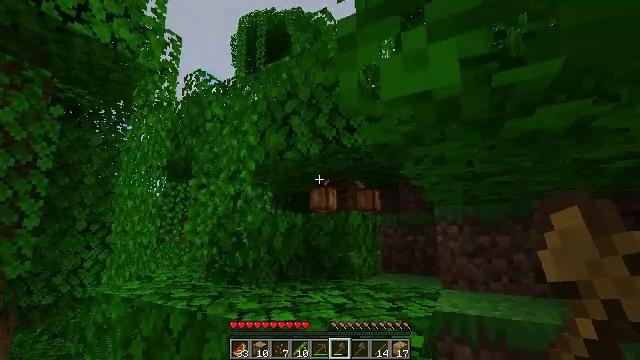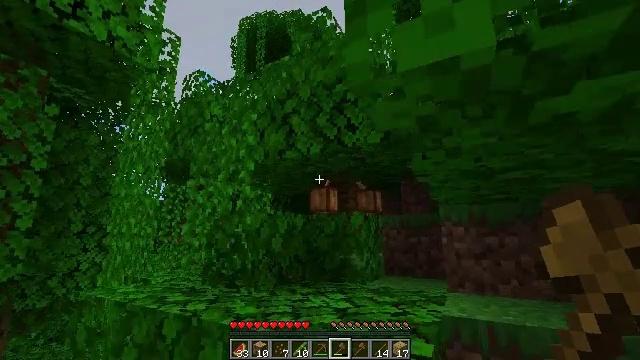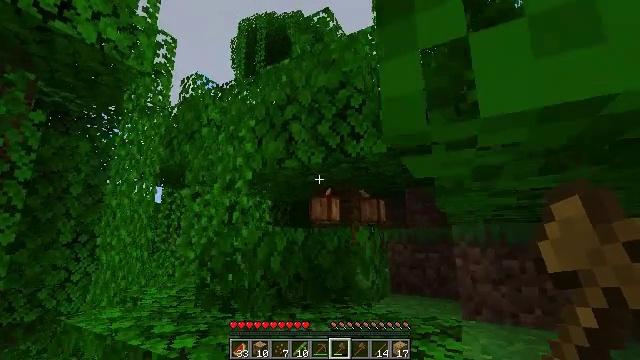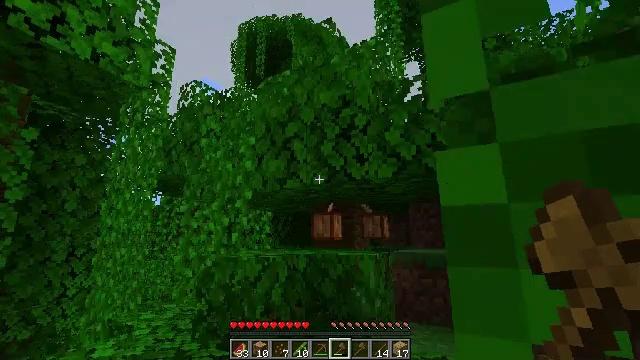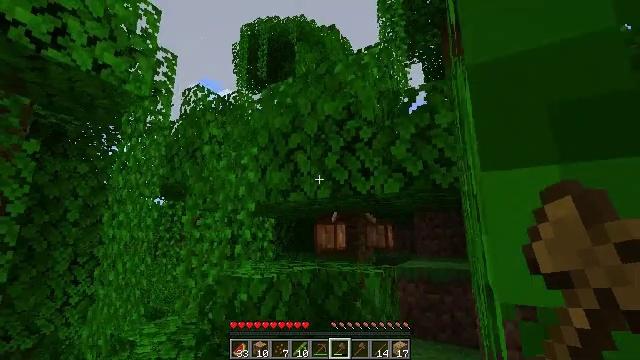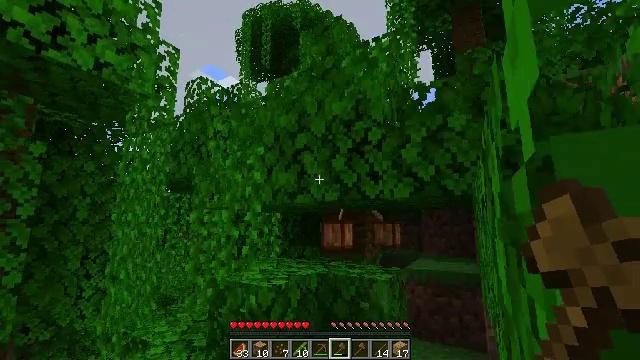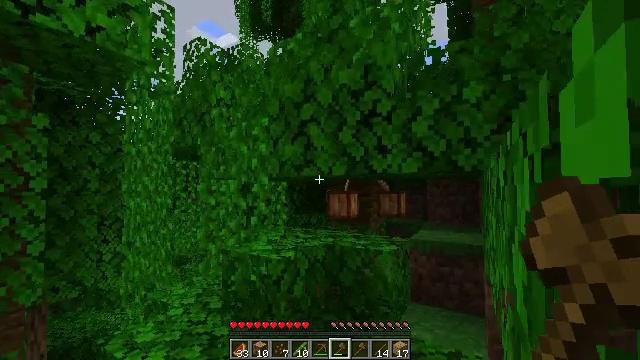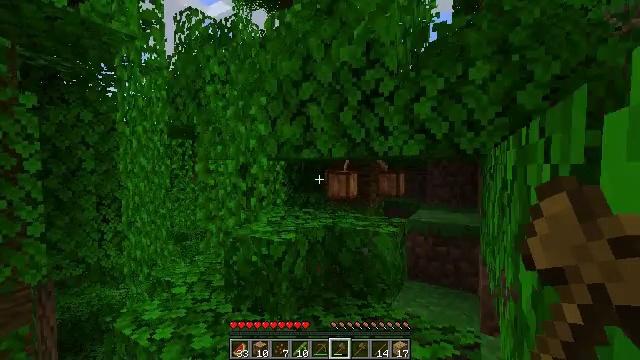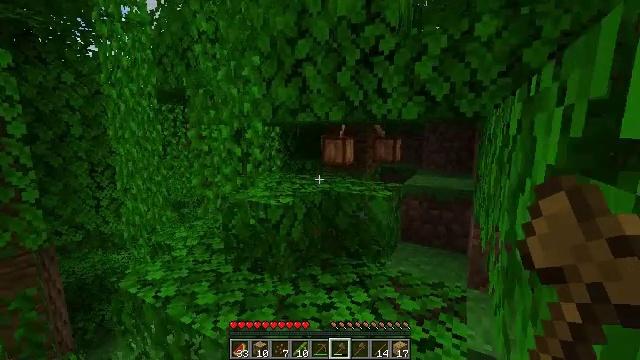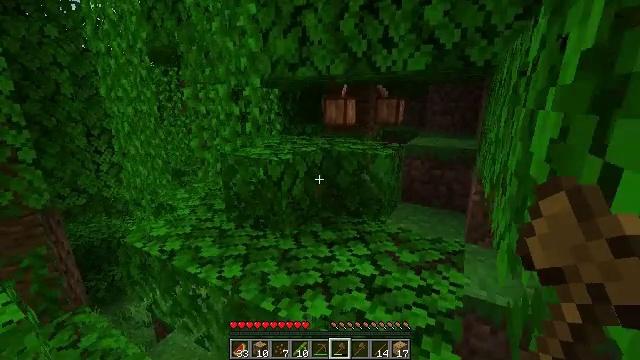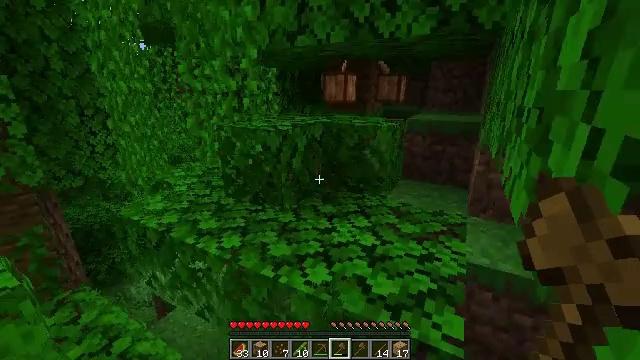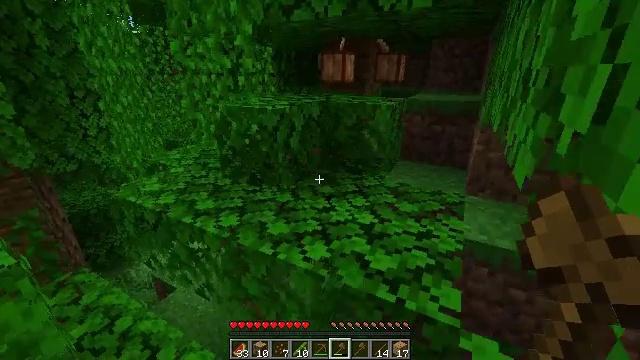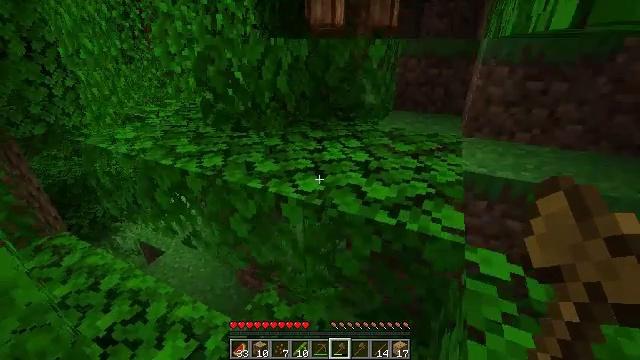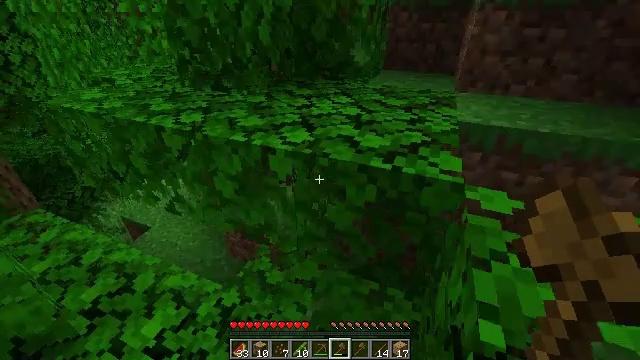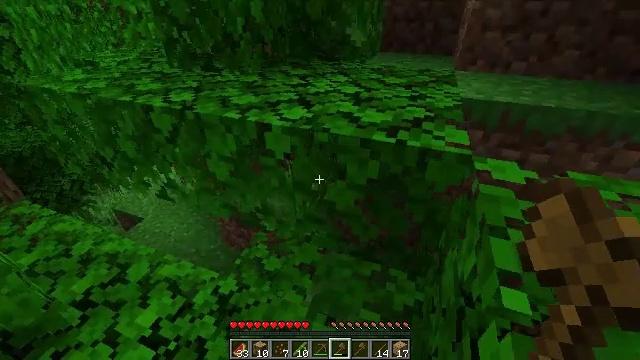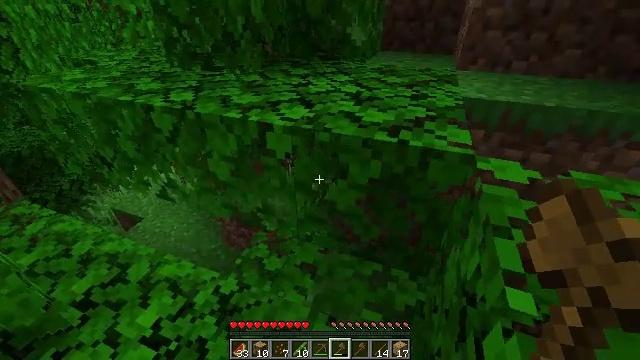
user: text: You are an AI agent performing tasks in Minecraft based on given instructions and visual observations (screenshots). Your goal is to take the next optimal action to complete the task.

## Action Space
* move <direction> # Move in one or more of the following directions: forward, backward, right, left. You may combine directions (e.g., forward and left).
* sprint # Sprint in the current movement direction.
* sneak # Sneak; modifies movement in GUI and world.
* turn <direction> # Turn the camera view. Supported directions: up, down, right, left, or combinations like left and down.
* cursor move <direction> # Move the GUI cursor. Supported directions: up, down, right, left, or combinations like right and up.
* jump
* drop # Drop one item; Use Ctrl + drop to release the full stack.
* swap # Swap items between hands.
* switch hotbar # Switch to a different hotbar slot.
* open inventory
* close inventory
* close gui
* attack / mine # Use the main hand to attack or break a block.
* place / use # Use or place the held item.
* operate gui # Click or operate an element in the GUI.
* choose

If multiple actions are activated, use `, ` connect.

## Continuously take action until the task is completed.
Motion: motion action
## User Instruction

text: Gather jungle leaves from the tree.
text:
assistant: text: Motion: move forward
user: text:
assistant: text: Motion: move forward, jump
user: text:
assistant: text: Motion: move forward, jump
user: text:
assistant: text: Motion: move forward and move right, jump
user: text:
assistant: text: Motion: move forward and move right, turn left and down, jump
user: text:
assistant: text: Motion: move forward and move right, turn left and down
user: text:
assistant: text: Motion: move forward and move right, turn down
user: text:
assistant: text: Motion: move forward and move right, turn right and down
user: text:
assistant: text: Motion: move forward and move right, turn down
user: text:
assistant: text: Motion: move forward, turn down
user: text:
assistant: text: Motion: move forward, turn down
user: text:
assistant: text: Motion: turn right and down
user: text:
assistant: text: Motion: turn right and down
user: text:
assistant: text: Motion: turn right and down
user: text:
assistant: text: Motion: no_op
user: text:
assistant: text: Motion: no_op
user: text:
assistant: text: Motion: no_op
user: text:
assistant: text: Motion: no_op
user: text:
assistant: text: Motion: move forward
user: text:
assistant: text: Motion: move forward
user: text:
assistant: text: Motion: move forward
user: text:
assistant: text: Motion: move forward
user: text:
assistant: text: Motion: move forward, turn right and up
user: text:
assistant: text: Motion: move forward, turn right and up, jump
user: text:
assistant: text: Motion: move forward, turn right and up, jump
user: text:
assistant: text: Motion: move forward, turn right and up, jump
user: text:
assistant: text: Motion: move forward, jump
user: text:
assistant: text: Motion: move forward, jump
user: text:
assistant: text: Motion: move forward, turn left
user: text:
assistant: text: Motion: move forward, turn left